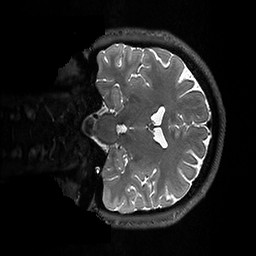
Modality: T2w
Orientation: coronal
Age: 26
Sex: male
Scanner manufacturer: ge
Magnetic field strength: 3 T
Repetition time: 3.202 s
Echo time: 0.06024 s